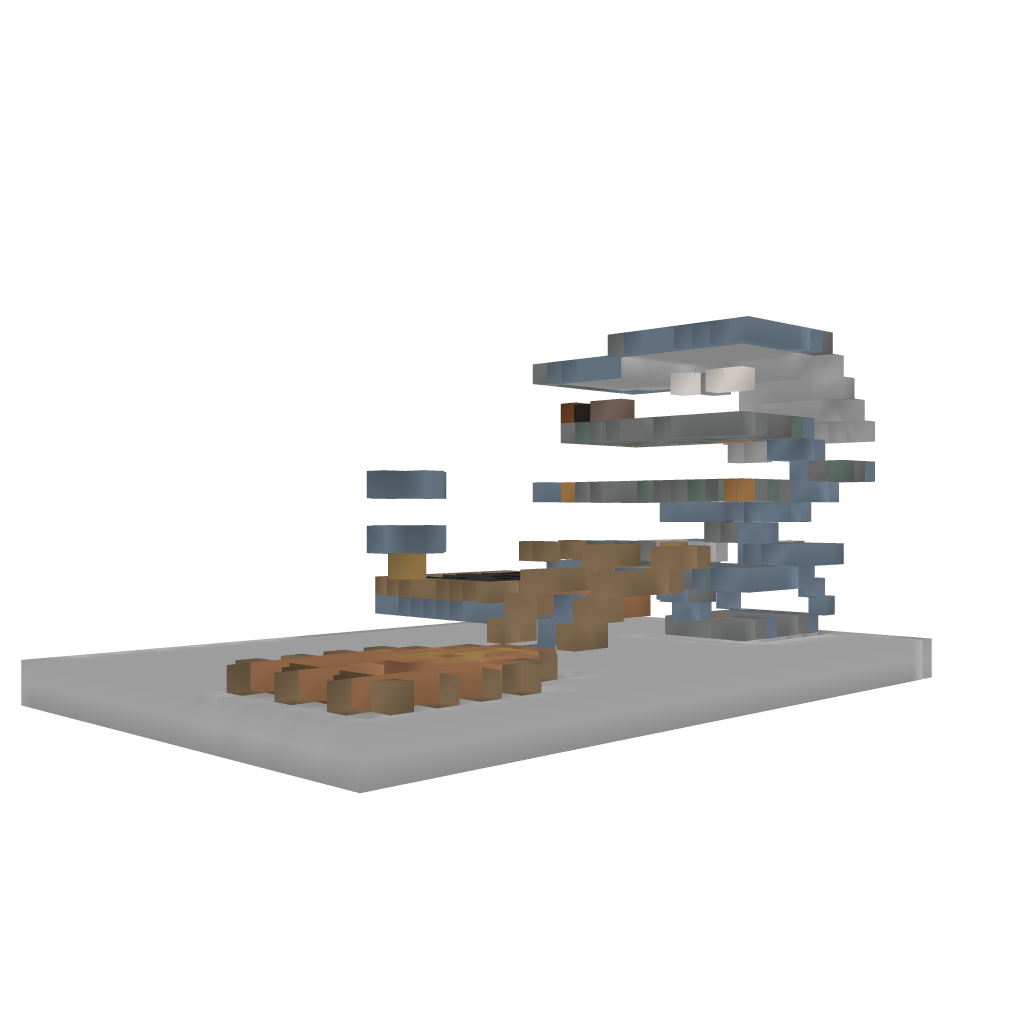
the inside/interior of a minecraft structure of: Aecor Nidus